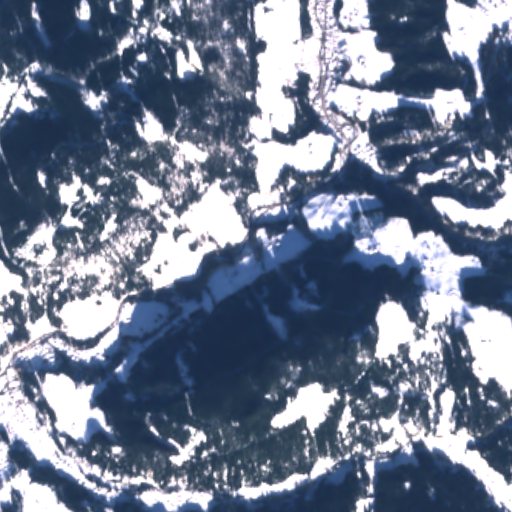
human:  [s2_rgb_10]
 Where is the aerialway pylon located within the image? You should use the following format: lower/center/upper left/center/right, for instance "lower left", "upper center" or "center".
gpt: The aerialway pylon is located in the upper right of the image.
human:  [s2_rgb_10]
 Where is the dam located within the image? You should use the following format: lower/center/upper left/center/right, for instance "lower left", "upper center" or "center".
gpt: The dam is located in the lower right of the image.
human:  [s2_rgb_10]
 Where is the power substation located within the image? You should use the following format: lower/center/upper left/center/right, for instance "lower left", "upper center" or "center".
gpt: The power substation is located in the lower left of the image.
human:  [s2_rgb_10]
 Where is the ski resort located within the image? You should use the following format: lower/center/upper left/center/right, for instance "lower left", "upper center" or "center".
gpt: The ski resort is located in the upper right of the image.
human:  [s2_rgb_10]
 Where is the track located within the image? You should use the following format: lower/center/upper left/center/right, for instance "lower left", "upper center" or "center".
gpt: The track is located in the upper right of the image.
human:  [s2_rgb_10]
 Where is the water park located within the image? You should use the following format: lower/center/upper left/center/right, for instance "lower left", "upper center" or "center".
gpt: The water park is located in the lower left of the image.
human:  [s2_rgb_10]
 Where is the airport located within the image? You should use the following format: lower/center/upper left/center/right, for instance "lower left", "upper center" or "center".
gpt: There is no airport in the image.